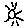
Label: sun